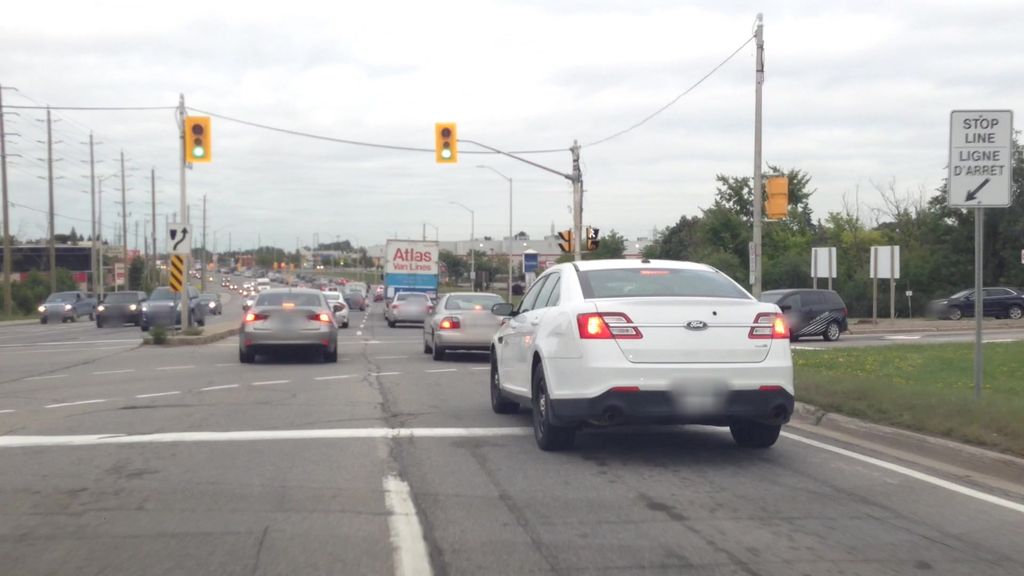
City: ottawa-gatineau